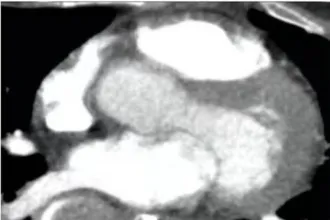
The patient's pulmonary artery CT angiography showed less embolism on the 15th postoperative day than before. , the chambers are now mainly patent with maybe minor wall-adherent residuals.
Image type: radiology (ct)